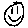
Label: smiley face